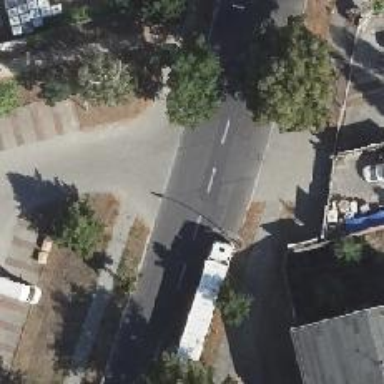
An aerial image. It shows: Secondary road with asphalt surface and sidewalks on both sides.